Question: Do you know what this kind of graph is called, and how can I make it in R?
Thanks-

Source of the image: <URL>
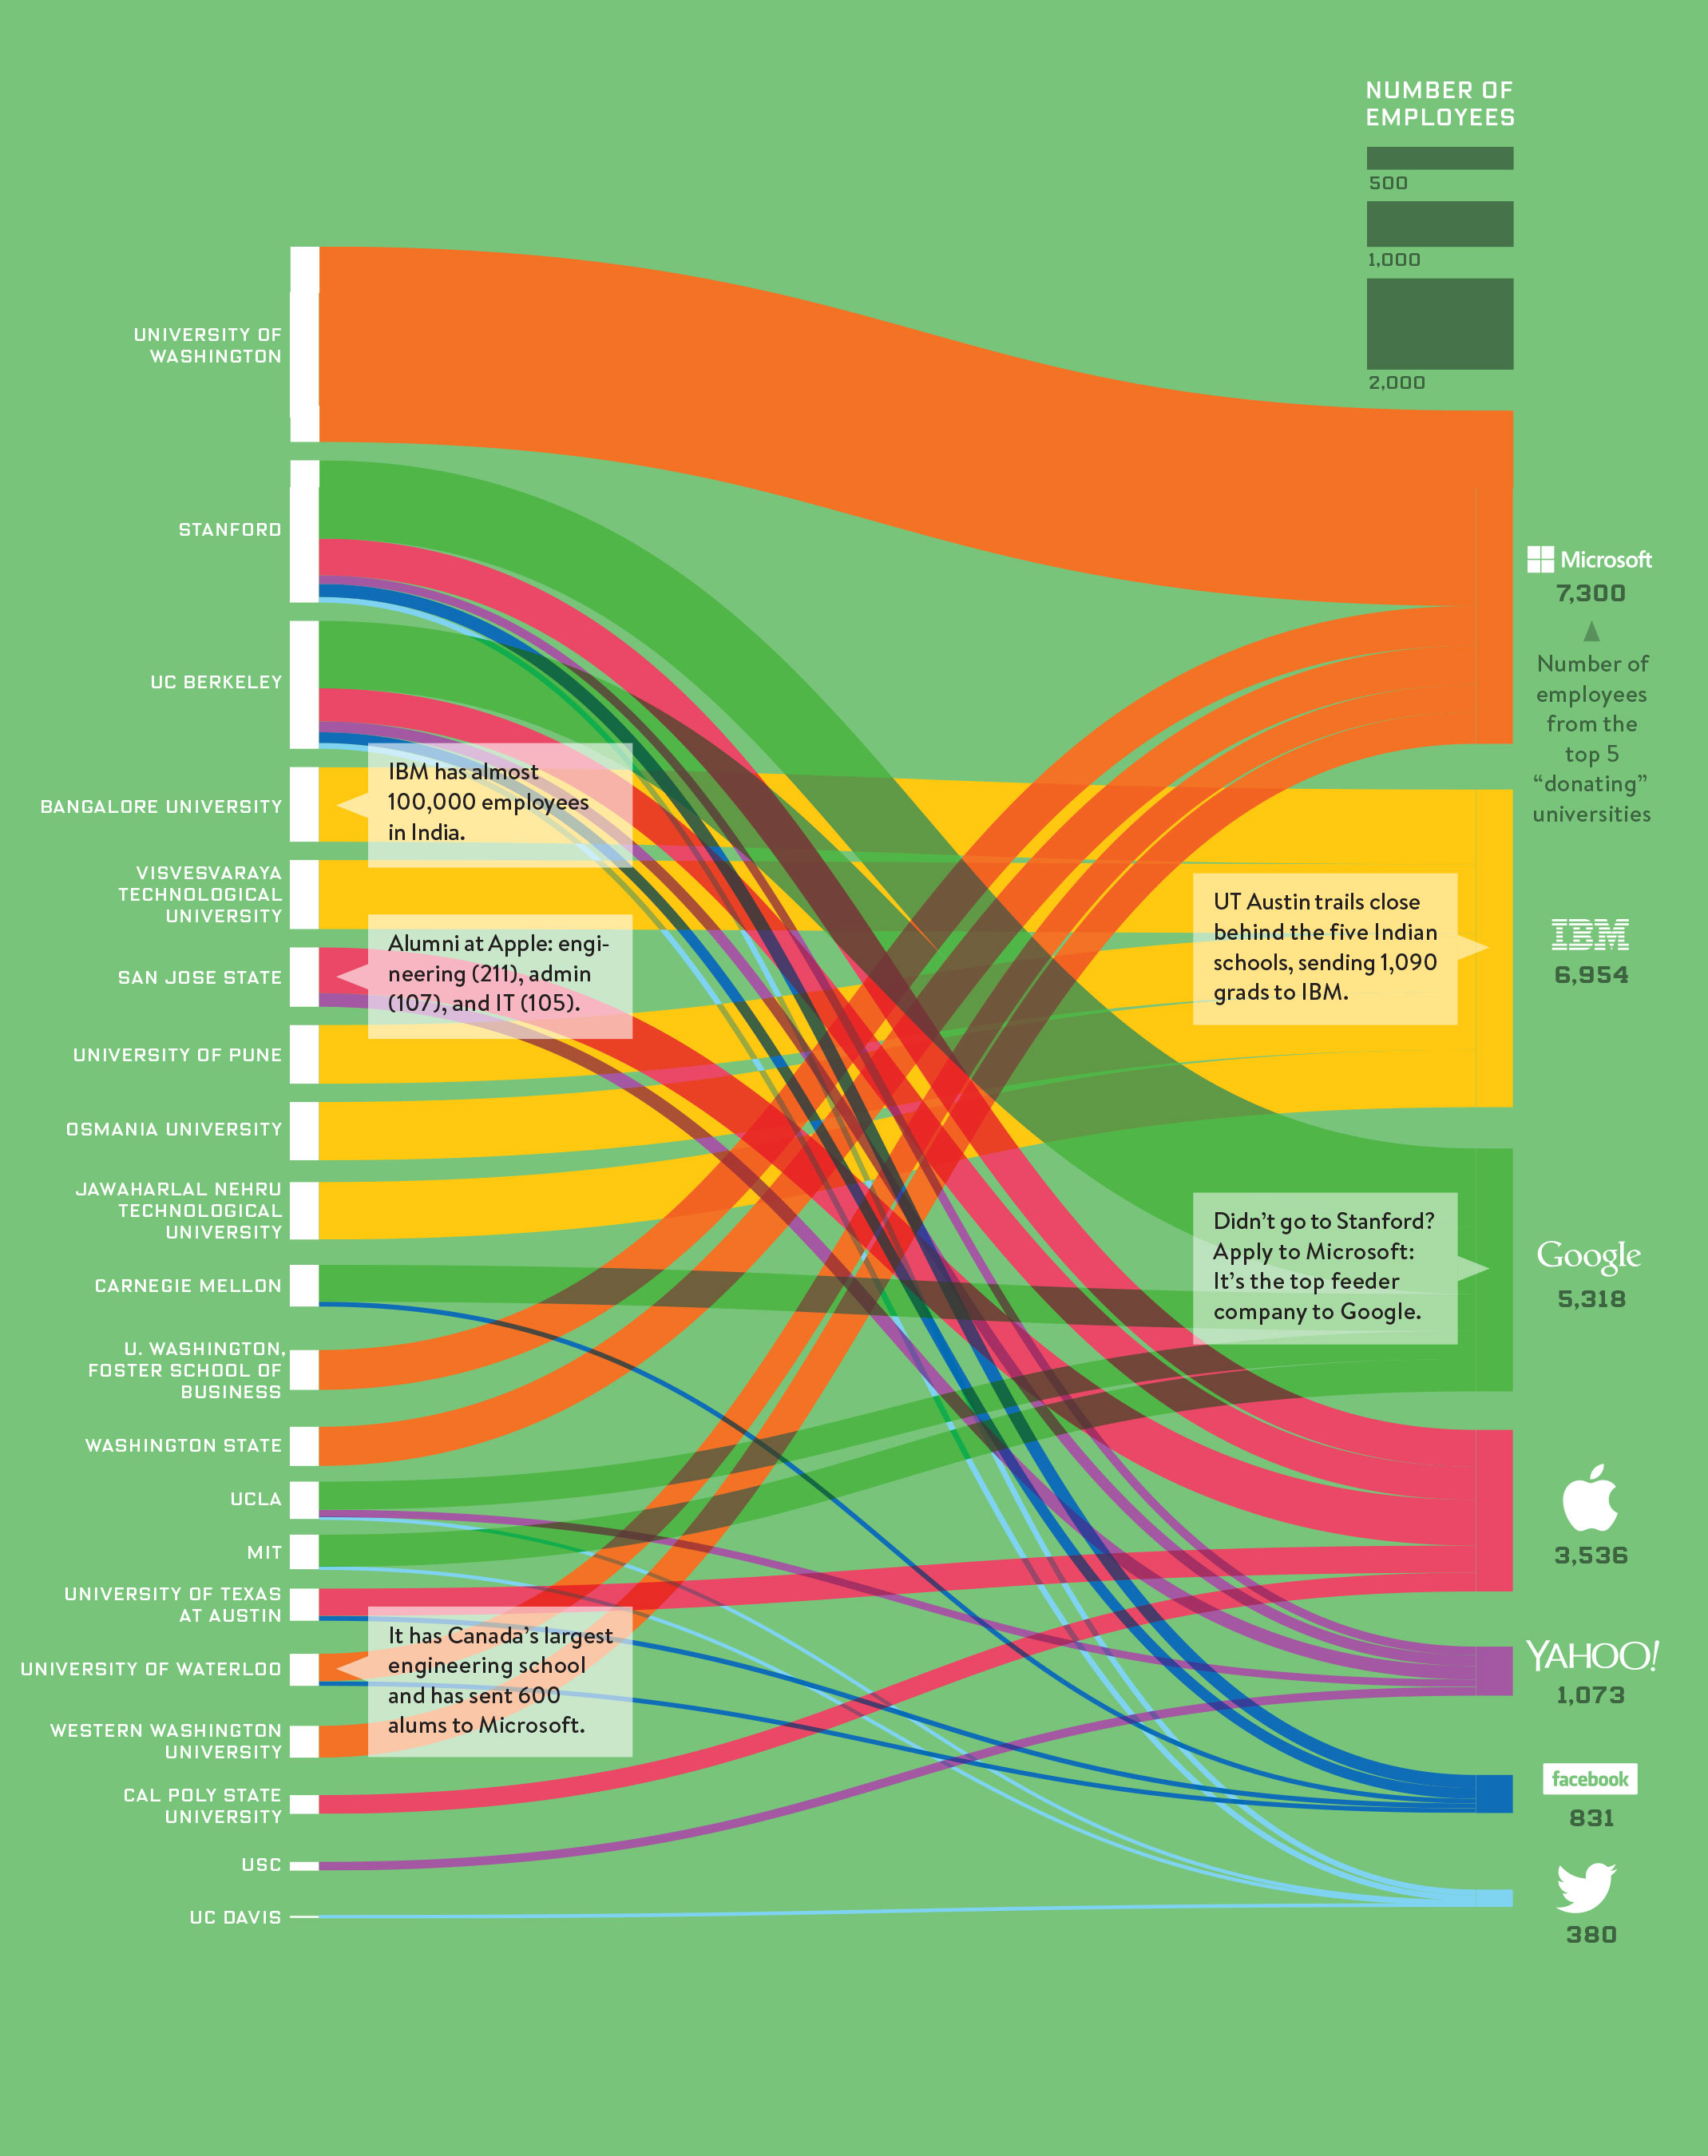
Answer: this chart is called a 'Sankey diagram'. I don't really know how to do in R but I am using d3 to create this at work. An example here: <URL>